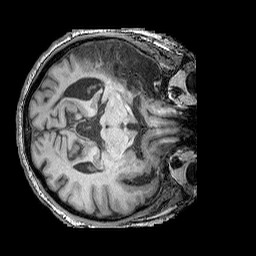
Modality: T1w
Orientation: axial
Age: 71
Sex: male
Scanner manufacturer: siemens
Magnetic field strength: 3 T
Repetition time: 2.25 s
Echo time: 0.00415 s